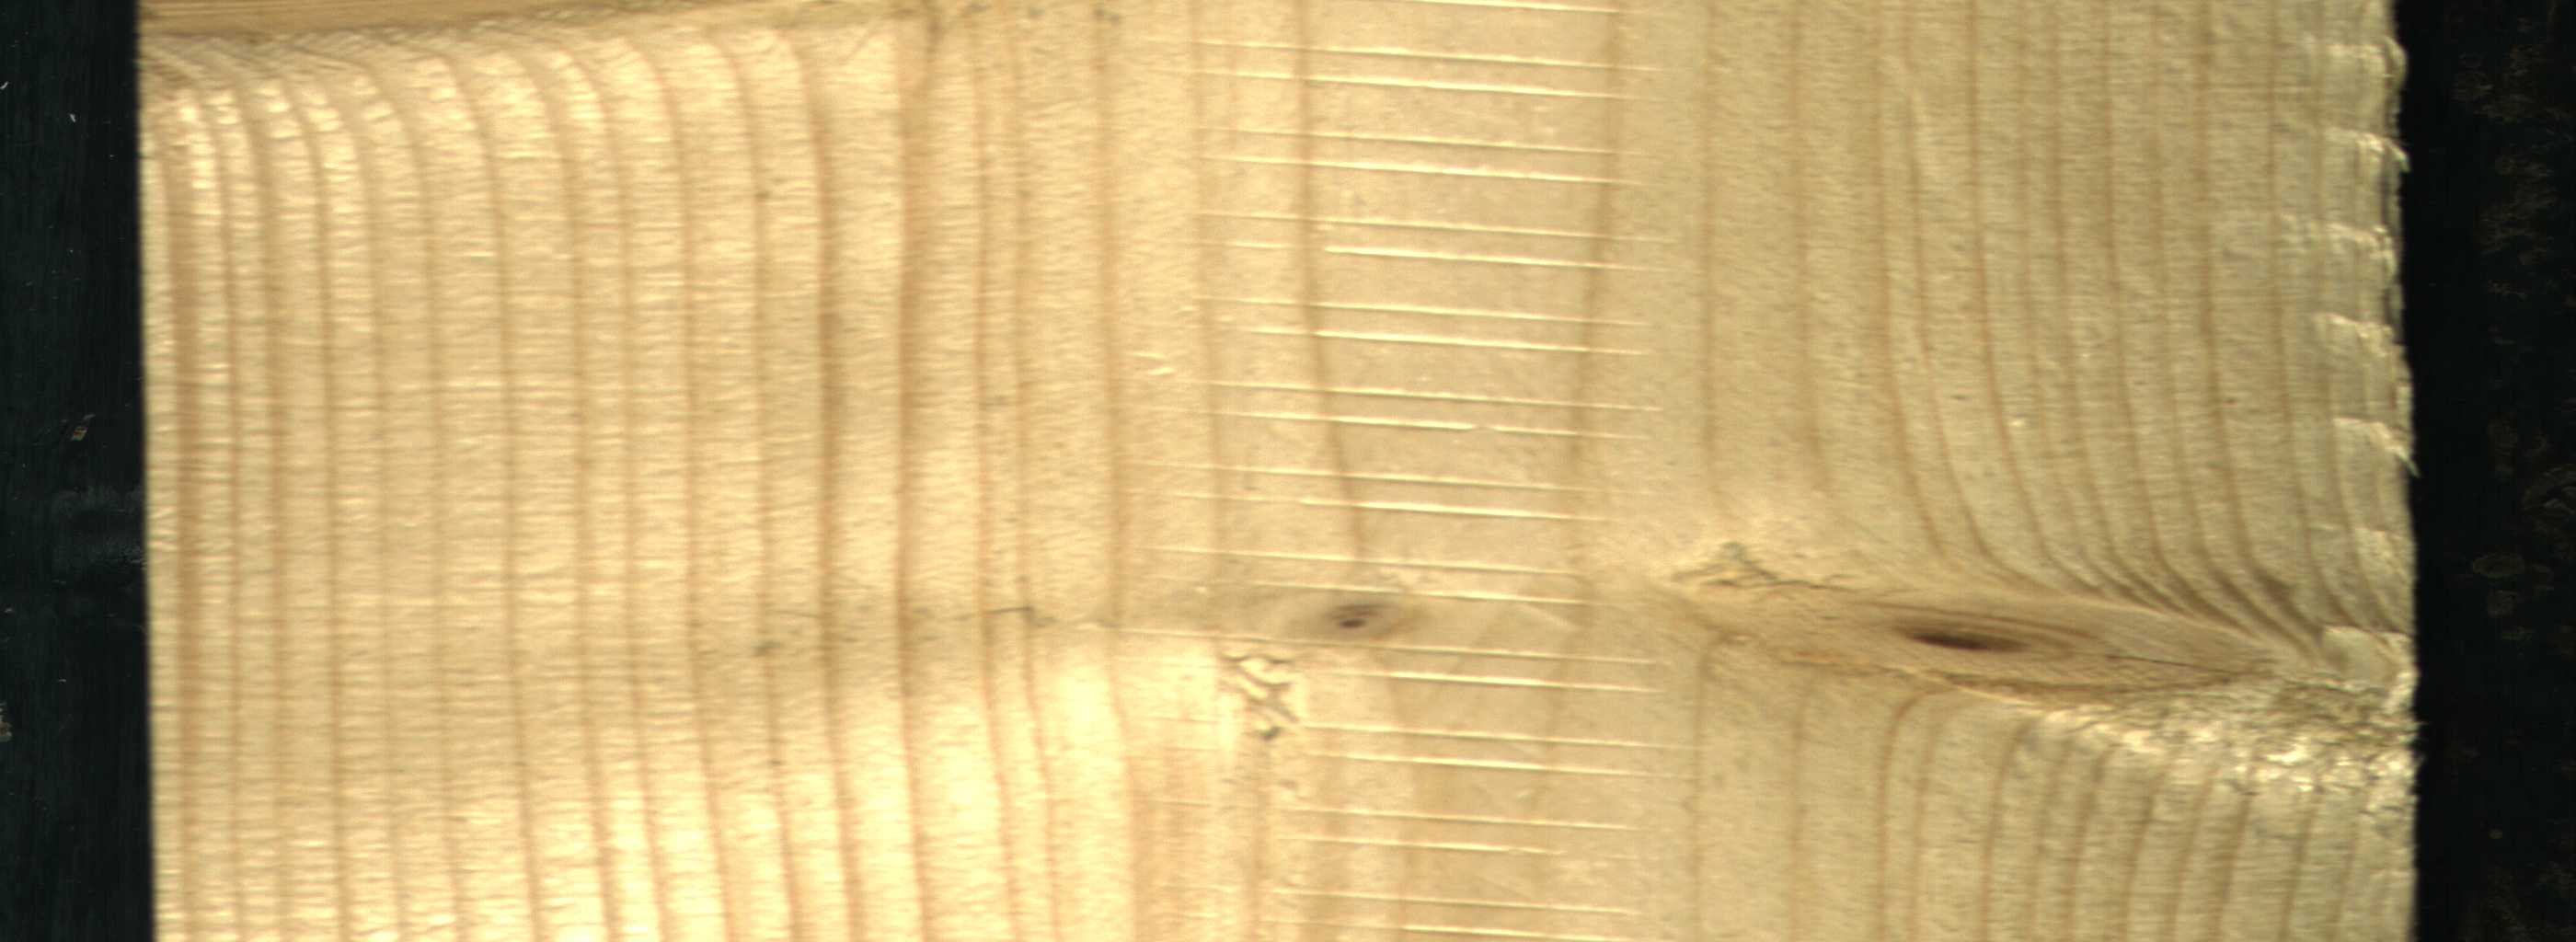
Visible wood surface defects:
Live_Knot
Live_Knot